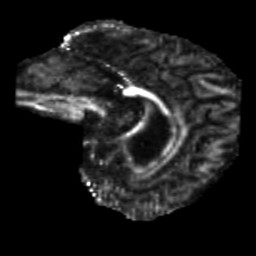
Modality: FA
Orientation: sagittal
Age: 46
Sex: male
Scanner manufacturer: siemens
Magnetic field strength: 3 T
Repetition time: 5.25 s
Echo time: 0.08 s